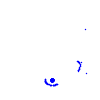
Particle: electron